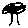
Label: tree